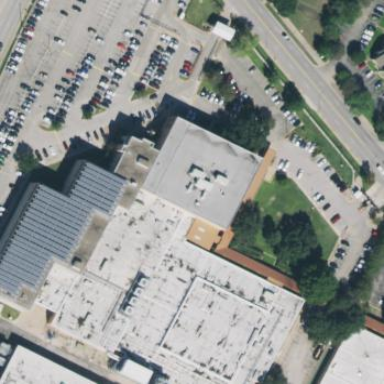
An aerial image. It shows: Public building.